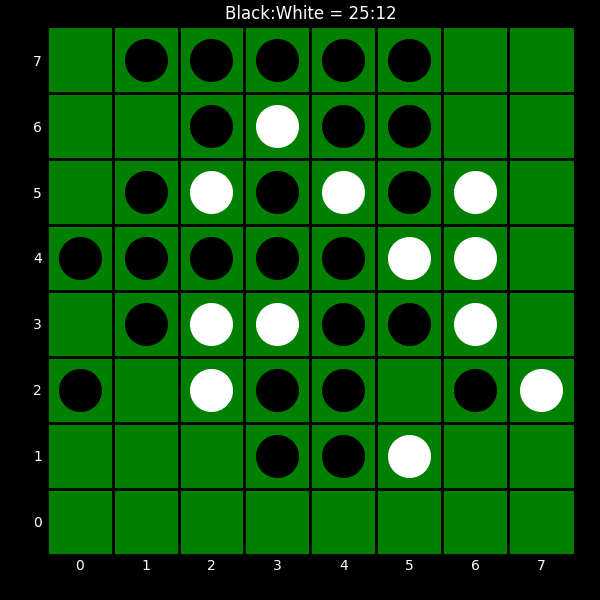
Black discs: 25
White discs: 12